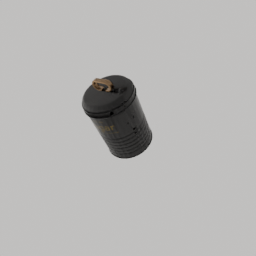
Label: tools